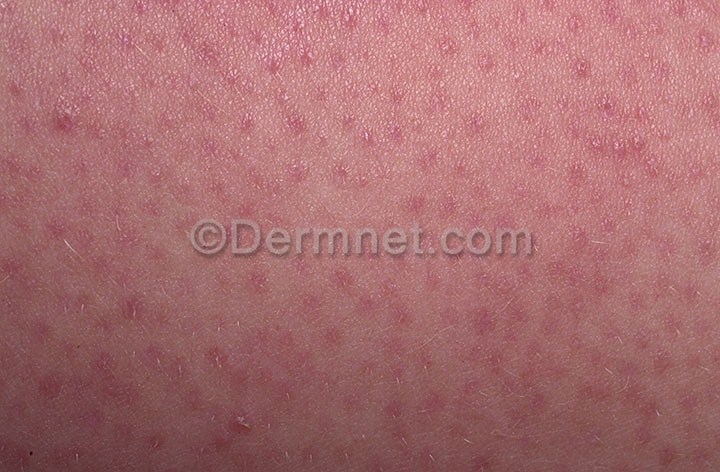
Disease: Atopic Dermatitis Photos